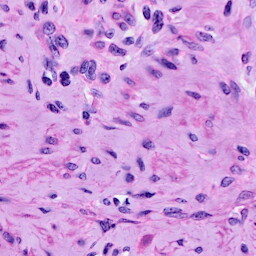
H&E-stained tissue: Cervix